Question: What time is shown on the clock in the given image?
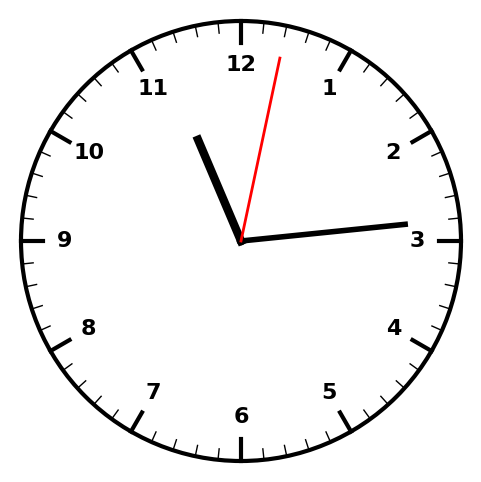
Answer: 11:14:02